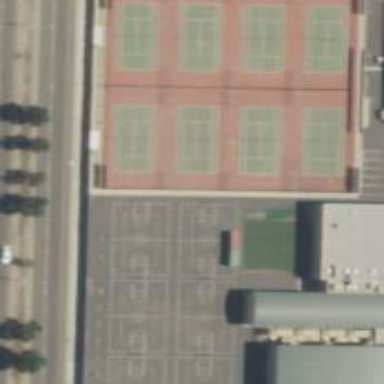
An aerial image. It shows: Paved tennis court in leisure land pitch.